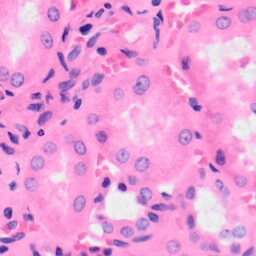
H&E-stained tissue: Kidney